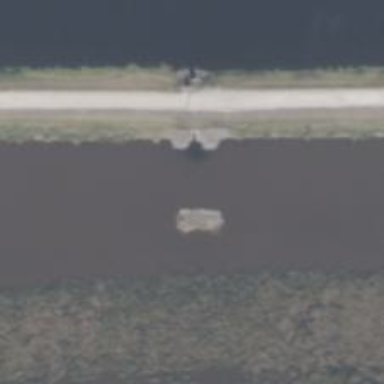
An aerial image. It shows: Canal.